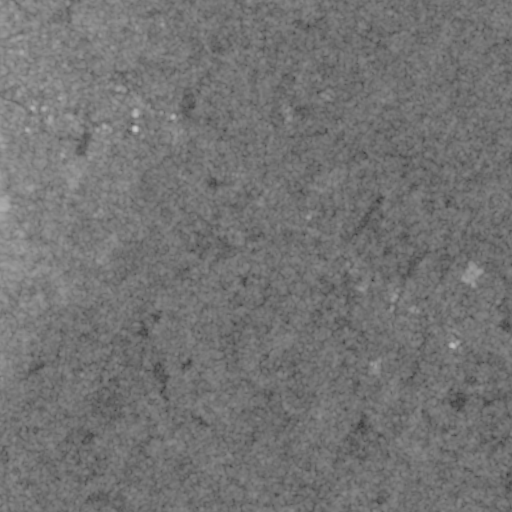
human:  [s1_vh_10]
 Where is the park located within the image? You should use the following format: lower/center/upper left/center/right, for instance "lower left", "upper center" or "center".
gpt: The park is located in the upper left of the image.
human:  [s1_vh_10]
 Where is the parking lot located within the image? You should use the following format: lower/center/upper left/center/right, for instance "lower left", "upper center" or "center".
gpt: The parking lot is located in the upper left of the image.
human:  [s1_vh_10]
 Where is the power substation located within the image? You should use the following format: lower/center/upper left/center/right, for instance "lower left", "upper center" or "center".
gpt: The power substation is located in the center right of the image.
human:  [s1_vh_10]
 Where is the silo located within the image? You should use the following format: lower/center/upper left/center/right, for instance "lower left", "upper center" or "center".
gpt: The silo is located in the upper left of the image.
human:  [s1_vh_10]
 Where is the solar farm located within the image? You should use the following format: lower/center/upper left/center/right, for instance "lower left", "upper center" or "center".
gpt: The solar farm is located in the center right of the image.
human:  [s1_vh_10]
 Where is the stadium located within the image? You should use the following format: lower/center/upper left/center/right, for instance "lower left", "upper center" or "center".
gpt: The stadium is located in the upper left of the image.
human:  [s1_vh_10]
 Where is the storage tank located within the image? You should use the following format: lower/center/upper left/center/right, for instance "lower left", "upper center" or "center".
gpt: The storage tank is located in the center left of the image.
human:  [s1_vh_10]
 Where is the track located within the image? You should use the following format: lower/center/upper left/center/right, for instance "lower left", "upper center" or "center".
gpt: The track is located in the upper left of the image.
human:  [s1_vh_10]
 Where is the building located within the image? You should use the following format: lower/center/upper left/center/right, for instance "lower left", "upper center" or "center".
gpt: There is no building in the image.

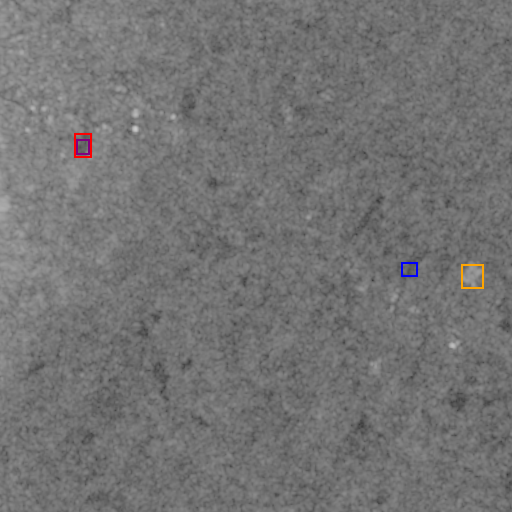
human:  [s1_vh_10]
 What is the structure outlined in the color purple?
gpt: The structure outlined in purple is a park.
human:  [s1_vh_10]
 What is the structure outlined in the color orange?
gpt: The structure outlined in orange is a power substation.
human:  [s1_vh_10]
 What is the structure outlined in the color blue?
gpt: The structure outlined in blue is a solar farm.
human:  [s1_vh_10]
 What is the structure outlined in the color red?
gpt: The structure outlined in red is a stadium.
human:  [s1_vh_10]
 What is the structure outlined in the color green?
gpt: There is no green outline.